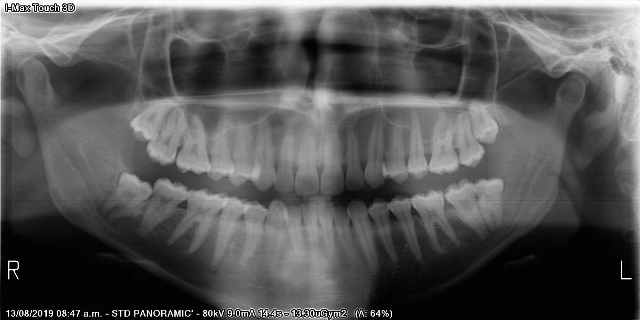
adult